Question: Hey people I'm Implementing 'TreeView' using 'ExpandableListView'. But I have some measure problem that I unfortunately can't solve it.
Here's ScreenShots of the problem:
>
You can see that there are problems in measuring. As long as I'm new to Android I don't really understand 'onMeasure()' method.
I have 1 'ExpandableListView' and in it's 'getChildView()' i return 'CustomExapndableListView'-s.
Here's code:
'''
public class ExpandableListAdapter extends BaseExpandableListAdapter {
private Context context;
private List<String> listDataHeader;
private HashMap<String, List<String>> listDataChild;
public ExpandableListAdapter (Context context, List<String> listDataHeader, HashMap<String, List<String>> listChildData) {
this.context = context;
this.listDataHeader = listDataHeader;
this.listDataChild = listChildData;
}
@Override
public int getGroupCount() {
return this.listDataHeader.size();
}
@Override
public int getChildrenCount(int groupPosition) {
return this.listDataChild.get(this.listDataHeader.get(groupPosition)).size();
}
@Override
public Object getGroup(int groupPosition) {
return this.listDataHeader.get(groupPosition);
}
@Override
public Object getChild(int groupPosition, int childPosition) {
return this.listDataChild.get(this.listDataHeader.get(groupPosition)).get(childPosition);
}
@Override
public long getGroupId(int groupPosition) {
return groupPosition;
}
@Override
public long getChildId(int groupPosition, int childPosition) {
return childPosition;
}
@Override
public boolean hasStableIds() {
return false;
}
@Override
public View getGroupView(int groupPosition, boolean isExpanded, View convertView, ViewGroup parent) {
String headerTitle = (String) getGroup(groupPosition);
Log.i("Header: ", " " + headerTitle);
if(convertView == null) {
LayoutInflater infalInflater = (LayoutInflater) this.context.getSystemService(Context.LAYOUT_INFLATER_SERVICE);
convertView = infalInflater.inflate(R.layout.list_group, null);
}
TextView lblListHeader = (TextView) convertView.findViewById(R.id.lblListHeader);
lblListHeader.setTypeface(null, Typeface.BOLD);
lblListHeader.setText(headerTitle);
return convertView;
}
@Override
public View getChildView(int groupPosition, int childPosition, boolean isLastChild, View convertView, ViewGroup parent) {
/*final String childText = (String) getChild(groupPosition, childPosition);
if(convertView == null) {
LayoutInflater infalInflater = (LayoutInflater) this.context.getSystemService(Context.LAYOUT_INFLATER_SERVICE);
convertView = infalInflater.inflate(R.layout.list_item, null);
}
TextView txtListChild = (TextView) convertView.findViewById(R.id.lblListItem);
txtListChild.setText(childText);*/
String childText = (String) getChild(groupPosition, childPosition);
if(listDataChild.containsKey(childText)){
Log.i("Child", "" + childText);
CustomExpandableListView explv = new CustomExpandableListView(context);
// explv.setRows(calculateRowCount((String)getGroup(groupPosition), null));
// ChildLayerExpandableListAdapter adapter = new ChildLayerExpandableListAdapter(context, listDataChild.get(getGroup(groupPosition)), listDataChild);
Log.i("Opaaaa:", " " + getGroup(groupPosition));
List<String> newHeaders = new ArrayList <String>();
newHeaders.add(childText);
// listDataChild.get(getGroup(groupPosition))
ExpandableListAdapter adapter = new ExpandableListAdapter(context, newHeaders, listDataChild);
explv.setAdapter(adapter);
explv.setGroupIndicator(null);
convertView = explv;
convertView.setPadding(20, 0, 0, 0);
}else{
// if(convertView == null) {
LayoutInflater infalInflater = (LayoutInflater) this.context.getSystemService(Context.LAYOUT_INFLATER_SERVICE);
convertView = infalInflater.inflate(R.layout.list_item, null);
// }
Log.i("Else:", " " + childText);
TextView txtListChild = (TextView) convertView.findViewById(R.id.lblListItem);
txtListChild.setText(childText);
convertView.setPadding(20, 0, 0, 0);
}
return convertView;
}
private int calculateRowCount (String key, ExpandableListView listView) {
int groupCount = listDataChild.get(key).size();
int rowCtr = 0;
for(int i = 0; i < groupCount; i++) {
rowCtr++;
if( (listView != null) && (listView.isGroupExpanded(i)))
rowCtr += listDataChild.get(listDataChild.get(key).get(i)).size() - 1;
}
return rowCtr;
}
@Override
public boolean isChildSelectable(int groupPosition, int childPosition) {
return true;
}
'''
'''
public class CustomExpandableListView extends ExpandableListView {
private static final int HEIGHT = 20;
private int rows;
public void setRows(int rows) {
this.rows = rows;
}
public CustomExpandableListView(Context context) {
super(context);
}
public CustomExpandableListView(Context context, AttributeSet attrs) {
super(context, attrs);
}
@Override
protected void onMeasure(int widthMeasureSpec, int heightMeasureSpec) {
heightMeasureSpec = MeasureSpec.makeMeasureSpec(500, MeasureSpec.AT_MOST);
super.onMeasure(widthMeasureSpec, heightMeasureSpec);
// setMeasuredDimension(getMeasuredWidth(), rows * HEIGHT);
}
}
'''
What I want to do is,when I expand the view, I want all children to be shown and I could just scroll down the 'ListView'. Right now some children are hidden under different children.
Thanks in Advance for your Help.
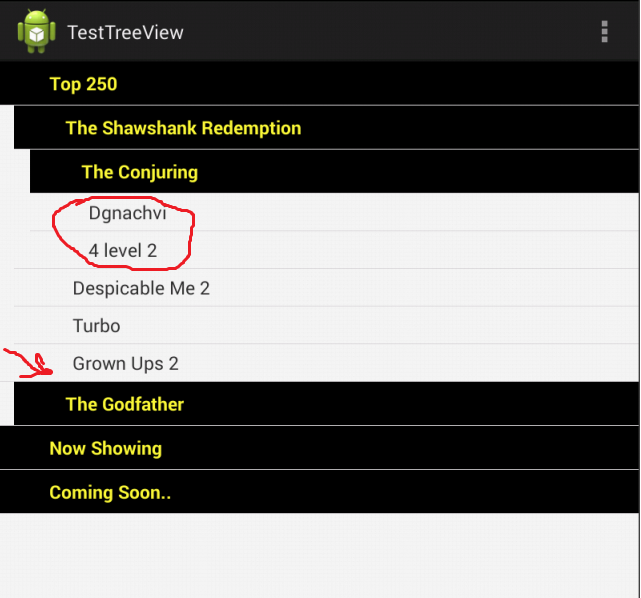
Answer: @Code Word I'm sorry, I forgot to share my 'solution'.
As I mentioned before I implemented 'treeView' with 'ListView'. Here is my 'source code'.
:
'''
public interface TreeElementI extends Serializable{
public void addChild(TreeElementI child);
public String getId();
public void setId(String id);
public String getOutlineTitle();
public void setOutlineTitle(String outlineTitle);
public boolean isHasParent();
public void setHasParent(boolean hasParent);
public boolean isHasChild();
public void setHasChild(boolean hasChild);
public int getLevel();
public void setLevel(int level);
public boolean isExpanded();
public void setExpanded(boolean expanded);
public ArrayList<TreeElementI> getChildList();
public TreeElementI getParent();
public void setParent(TreeElementI parent);
}
'''
:
'''
public class TreeElement implements TreeElementI{
private String id;
private String outlineTitle;
private boolean hasParent;
private boolean hasChild;
private TreeElementI parent;
private int level;
private ArrayList<TreeElementI> childList;
private boolean expanded;
public TreeElement(String id, String outlineTitle) {
super();
this.childList = new ArrayList<TreeElementI>();
this.id = id;
this.outlineTitle = outlineTitle;
this.level = 0;
this.hasParent = true;
this.hasChild = false;
this.parent = null;
}
public TreeElement(String id, String outlineTitle, boolean hasParent, boolean hasChild, TreeElement parent, int level, boolean expanded) {
super();
this.childList = new ArrayList<TreeElementI>();
this.id = id;
this.outlineTitle = outlineTitle;
this.hasParent = hasParent;
this.hasChild = hasChild;
this.parent = parent;
if(parent != null) {
this.parent.getChildList().add(this);
}
this.level = level;
this.expanded = expanded;
}
@Override
public void addChild(TreeElementI child) {
this.getChildList().add(child);
this.setHasParent(false);
this.setHasChild(true);
child.setParent(this);
child.setLevel(this.getLevel() + 1);
}
@Override
public String getId() {
return this.id;
}
@Override
public void setId(String id) {
this.id = id;
}
@Override
public String getOutlineTitle() {
return this.outlineTitle;
}
@Override
public void setOutlineTitle(String outlineTitle) {
this.outlineTitle = outlineTitle;
}
@Override
public boolean isHasParent() {
return this.hasParent;
}
@Override
public void setHasParent(boolean hasParent) {
this.hasParent = hasParent;
}
@Override
public boolean isHasChild() {
return this.hasChild;
}
@Override
public void setHasChild(boolean hasChild) {
this.hasChild = hasChild;
}
@Override
public int getLevel() {
return this.level;
}
@Override
public void setLevel(int level) {
this.level = level;
}
@Override
public boolean isExpanded() {
return this.expanded;
}
@Override
public void setExpanded(boolean expanded) {
this.expanded = expanded;
}
@Override
public ArrayList<TreeElementI> getChildList() {
return this.childList;
}
@Override
public TreeElementI getParent() {
return this.parent;
}
@Override
public void setParent(TreeElementI parent) {
this.parent = parent;
}
}
'''
:
'''
public class TreeViewClassifAdapter extends BaseAdapter {
private static final int TREE_ELEMENT_PADDING_VAL = 25;
private List<TreeElementI> fileList;
private Context context;
private Bitmap iconCollapse;
private Bitmap iconExpand;
private Dialog dialog;
private EditText textLabel;
private XTreeViewClassif treeView;
public TreeViewClassifAdapter(Context context, List<TreeElementI> fileList, Dialog dialog, EditText textLabel, XTreeViewClassif treeView) {
this.context = context;
this.fileList = fileList;
this.dialog = dialog;
this.textLabel = textLabel;
this.treeView = treeView;
iconCollapse = BitmapFactory.decodeResource(context.getResources(), R.drawable.x_treeview_outline_list_collapse);
iconExpand = BitmapFactory.decodeResource(context.getResources(), R.drawable.x_treeview_outline_list_expand);
}
public List<TreeElementI> getListData() {
return this.fileList;
}
@Override
public int getCount() {
return this.fileList.size();
}
@Override
public Object getItem(int position) {
return this.fileList.get(position);
}
@Override
public long getItemId(int position) {
return position;
}
@Override
public View getView(int position, View convertView, ViewGroup parent) {
ViewHolder holder;
convertView = View.inflate(context, R.layout.x_treeview_classif_list_item, null);
holder = new ViewHolder();
holder.setTextView((TextView) convertView.findViewById(R.id.text));
holder.setImageView((ImageView) convertView.findViewById(R.id.icon));
convertView.setTag(holder);
final TreeElementI elem = (TreeElementI) getItem(position);
int level = elem.getLevel();
holder.getIcon().setPadding(TREE_ELEMENT_PADDING_VAL * (level + 1), holder.icon.getPaddingTop(), 0, holder.icon.getPaddingBottom());
holder.getText().setText(elem.getOutlineTitle());
if (elem.isHasChild() && (elem.isExpanded() == false)) {
holder.getIcon().setImageBitmap(iconCollapse);
} else if (elem.isHasChild() && (elem.isExpanded() == true)) {
holder.getIcon().setImageBitmap(iconExpand);
} else if (!elem.isHasChild()) {
holder.getIcon().setImageBitmap(iconCollapse);
holder.getIcon().setVisibility(View.INVISIBLE);
}
IconClickListener iconListener = new IconClickListener(this, position);
TextClickListener txtListener = new TextClickListener((ArrayList<TreeElementI>) this.getListData(), position);
holder.getIcon().setOnClickListener(iconListener);
holder.getText().setOnClickListener(txtListener);
return convertView;
}
private class ViewHolder {
ImageView icon;
TextView text;
public TextView getText() {
return this.text;
}
public void setTextView(TextView text) {
this.text = text;
}
public ImageView getIcon() {
return this.icon;
}
public void setImageView(ImageView icon) {
this.icon = icon;
}
}
/**
* Listener For TreeElement Text Click
*/
private class TextClickListener implements View.OnClickListener {
private ArrayList<TreeElementI> list;
private int position;
public TextClickListener(ArrayList<TreeElementI> list, int position) {
this.list = list;
this.position = position;
}
@Override
public void onClick(View v) {
treeView.setXValue(String.valueOf(list.get(position).getId()));
dialog.dismiss();
}
}
/**
* Listener for TreeElement "Expand" button Click
*/
private class IconClickListener implements View.OnClickListener {
private ArrayList<TreeElementI> list;
private TreeViewClassifAdapter adapter;
private int position;
public IconClickListener(TreeViewClassifAdapter adapter, int position) {
this.list = (ArrayList<TreeElementI>) adapter.getListData();
this.adapter = adapter;
this.position = position;
}
@Override
public void onClick(View v) {
if (!list.get(position).isHasChild()) {
return;
}
if (list.get(position).isExpanded()) {
list.get(position).setExpanded(false);
TreeElementI element = list.get(position);
ArrayList<TreeElementI> temp = new ArrayList<TreeElementI>();
for (int i = position + 1; i < list.size(); i++) {
if (element.getLevel() >= list.get(i).getLevel()) {
break;
}
temp.add(list.get(i));
}
list.removeAll(temp);
adapter.notifyDataSetChanged();
} else {
TreeElementI obj = list.get(position);
obj.setExpanded(true);
int level = obj.getLevel();
int nextLevel = level + 1;
for (TreeElementI element : obj.getChildList()) {
element.setLevel(nextLevel);
element.setExpanded(false);
list.add(position + 1, element);
}
adapter.notifyDataSetChanged();
}
}
}
}
'''
I hope it's not too late and this 'source code' will help you.